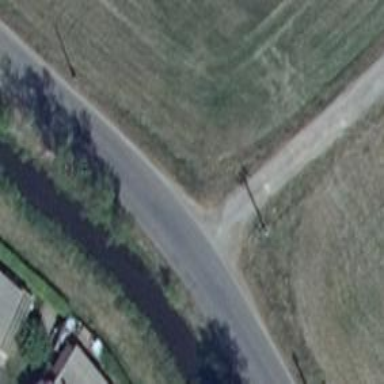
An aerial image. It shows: Unclassified road.